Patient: sex M, age 58
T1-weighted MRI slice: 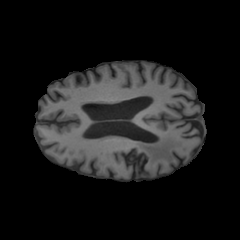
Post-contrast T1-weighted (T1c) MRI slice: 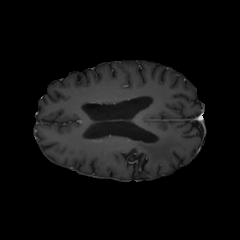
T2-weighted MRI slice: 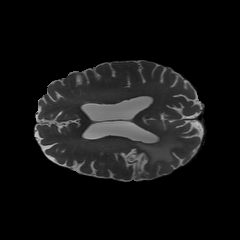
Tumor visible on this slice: yes
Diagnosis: Glioblastoma, IDH-wildtype
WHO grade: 4